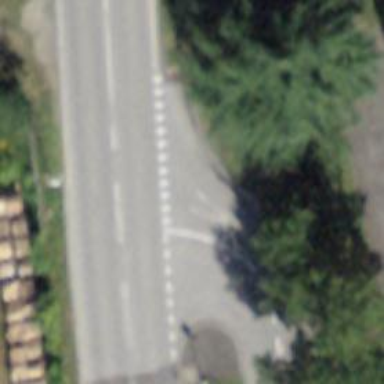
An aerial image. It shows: Road with "give way" sign.